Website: home-depot
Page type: billing-address
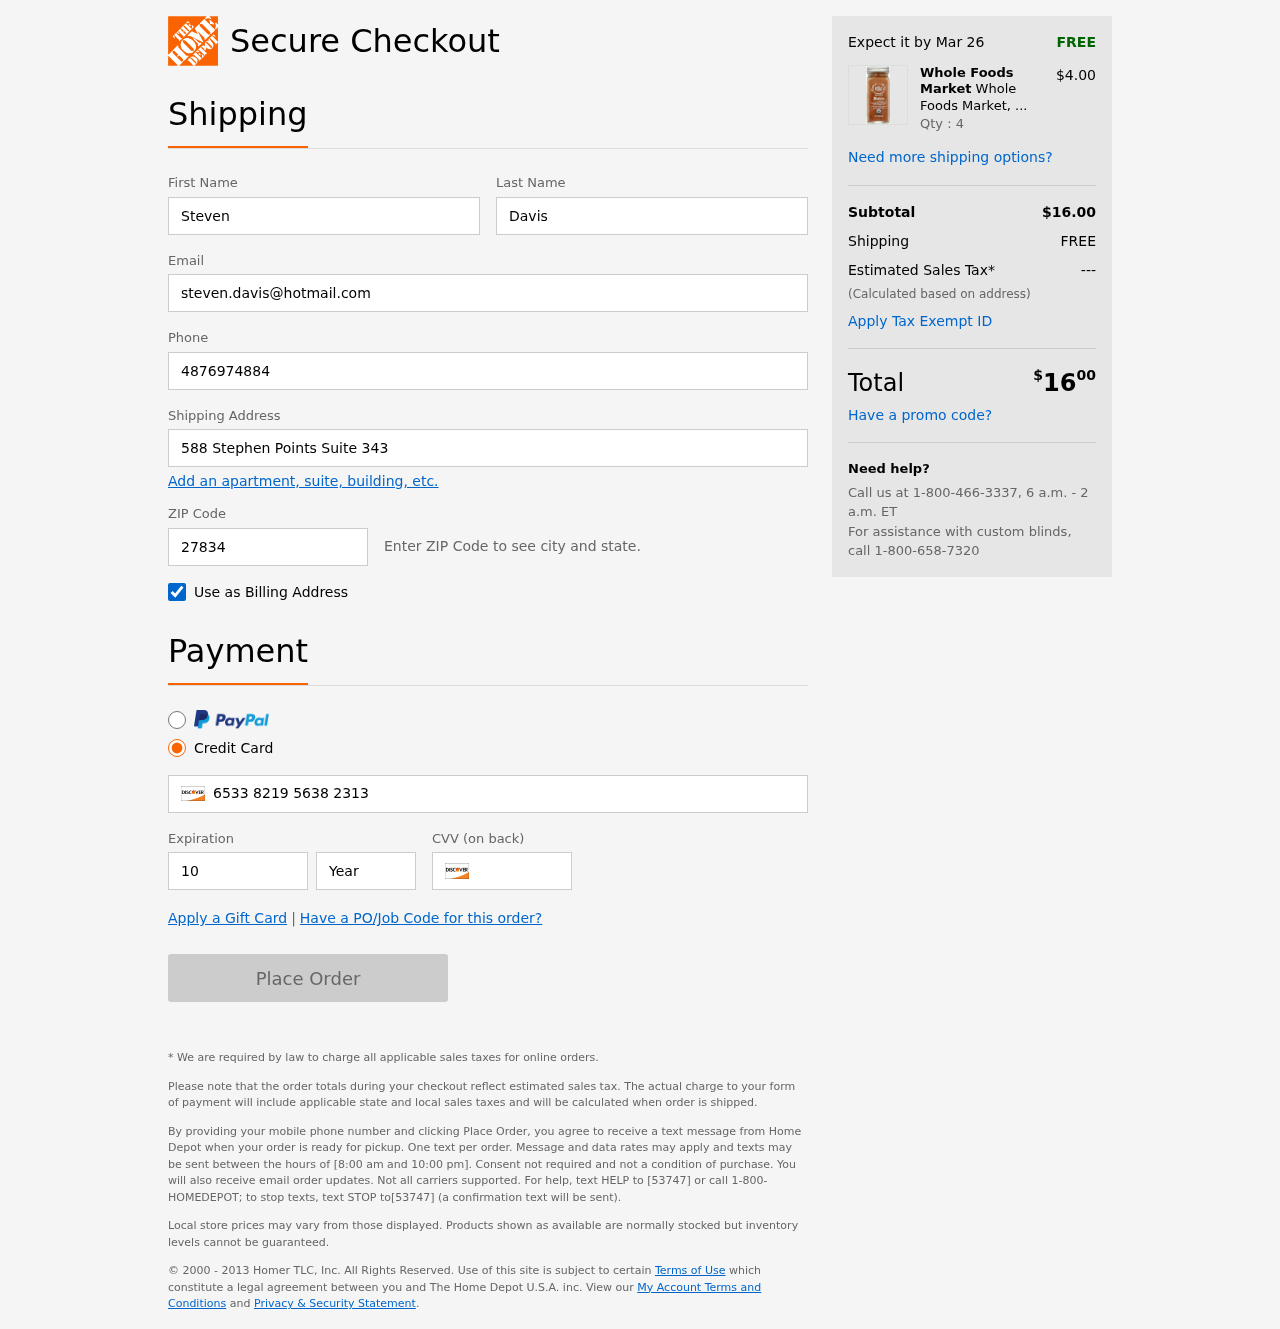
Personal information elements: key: PII_FIRSTNAME
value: Steven
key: PII_LASTNAME
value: Davis
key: PII_EMAIL
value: steven.davis@hotmail.com
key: PII_PHONE
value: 4876974884
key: PII_STREET
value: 588 Stephen Points Suite 343
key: PII_POSTCODE
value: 27834
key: PII_CARD_NUMBER
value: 6533 8219 5638 2313
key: PII_CARD_EXPIRY_MONTH
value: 10
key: PII_CARD_CVV
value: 542
Product elements: key: PRODUCT1_BRAND
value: Whole Foods Market
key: PRODUCT1_NAME
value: Whole Foods Market, Organic Berbere Seasoning, 2.19 oz
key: PRODUCT1_PRICE
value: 4
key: PRODUCT1_QUANTITY
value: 4
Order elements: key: ORDER_DELIVERY_DATE
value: Mar 26
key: ORDER_SUBTOTAL
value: $16.00
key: ORDER_SHIPPING_COST
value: FREE
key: ORDER_TAX
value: ---
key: ORDER_TOTAL2
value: $1600